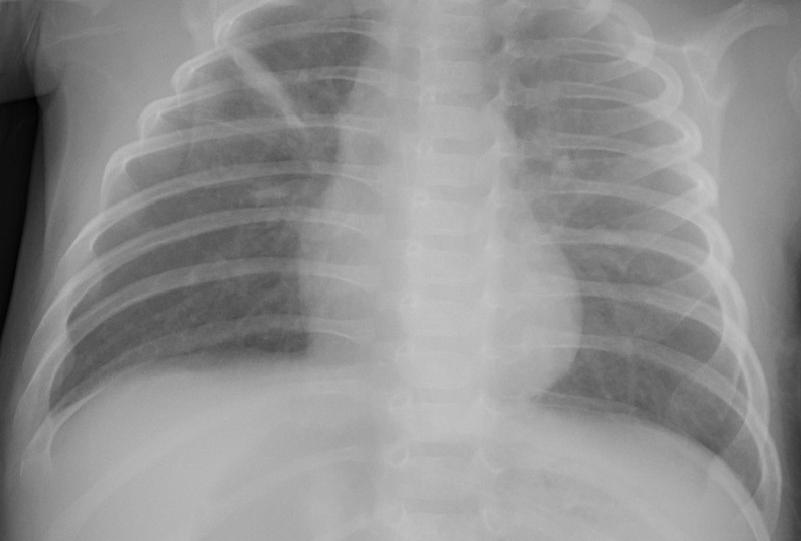
Diagnosis: PNEUMONIA